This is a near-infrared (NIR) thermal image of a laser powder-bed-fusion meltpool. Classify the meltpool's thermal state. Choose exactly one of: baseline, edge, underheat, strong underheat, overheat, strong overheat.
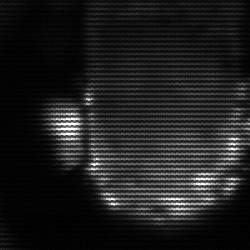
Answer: baseline